Interaction volume radius: 10 \u00c5
Interaction volume height: 15 \u00c5
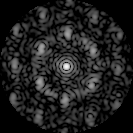
Disorder parameter: 0.6054